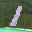
Label: 1